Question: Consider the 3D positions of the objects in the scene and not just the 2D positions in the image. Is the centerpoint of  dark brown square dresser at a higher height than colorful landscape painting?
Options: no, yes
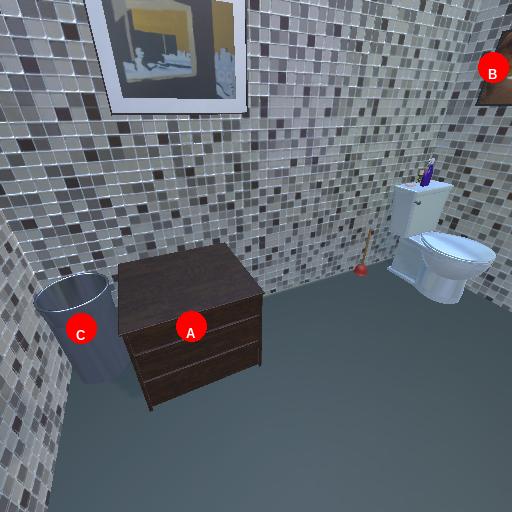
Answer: no